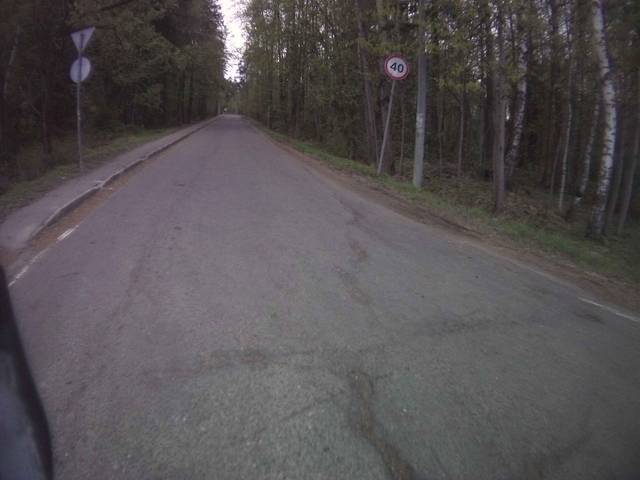
Region: Russia
Coordinates: 55.667, 37.176